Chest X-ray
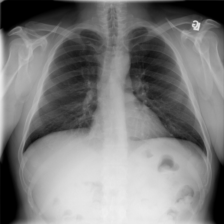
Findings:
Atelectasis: negative
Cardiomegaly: negative
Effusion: negative
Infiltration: negative
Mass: negative
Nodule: negative
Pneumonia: negative
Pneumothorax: negative
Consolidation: negative
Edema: negative
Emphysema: negative
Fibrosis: negative
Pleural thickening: negative
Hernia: negative